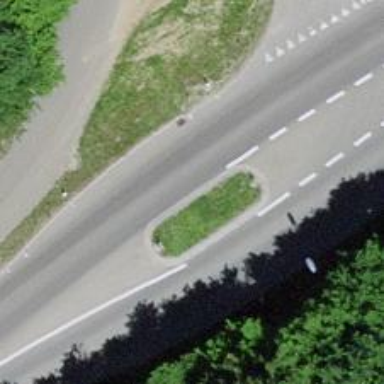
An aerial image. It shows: Traffic calming island.